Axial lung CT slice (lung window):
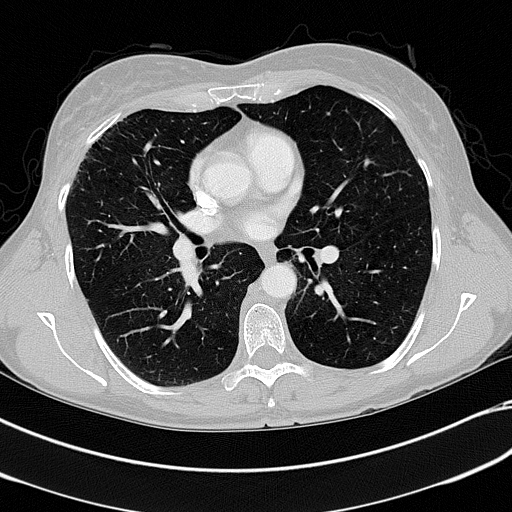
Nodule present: no